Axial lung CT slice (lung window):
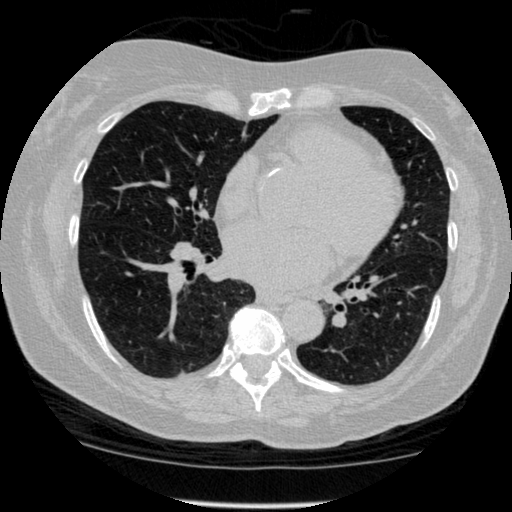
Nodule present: no